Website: crate-barrel
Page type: cart
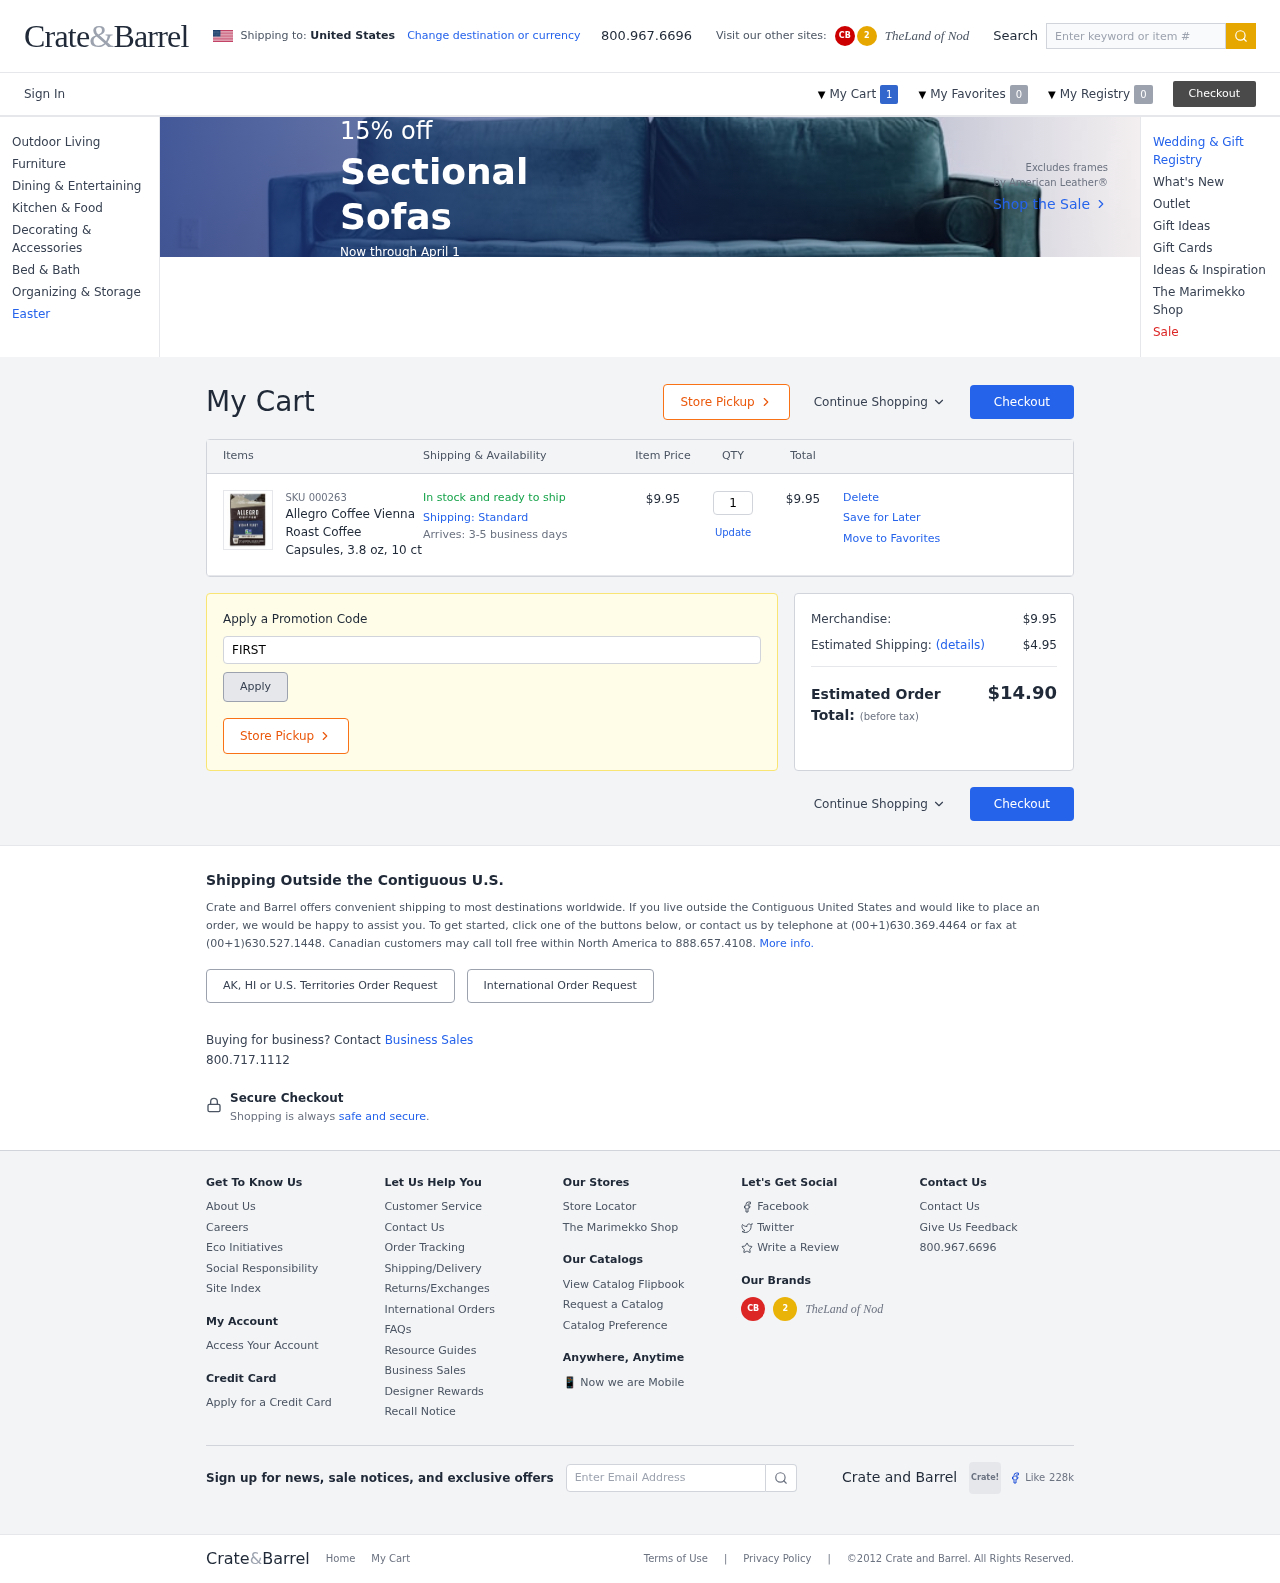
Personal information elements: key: PII_PROMO_CODE
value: FIRST29
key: PII_COUNTRY
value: United States
Product elements: key: PRODUCT1_NAME
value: Allegro Coffee Vienna Roast Coffee Capsules, 3.8 oz, 10 ct
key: PRODUCT1_PRICE
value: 9.95
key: PRODUCT1_QUANTITY
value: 1
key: PRODUCT1_SKU
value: SKU 000263
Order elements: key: ORDER_NUM_ITEMS
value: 1
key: ORDER_ITEM_TOTAL
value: $9.95
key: ORDER_SUBTOTAL
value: $9.95
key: ORDER_SHIPPING_COST
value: $4.95
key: ORDER_TOTAL
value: $14.90
Search elements: key: HEADER_SEARCH
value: Enter keyword or item #